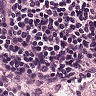
Metastatic tissue present: no